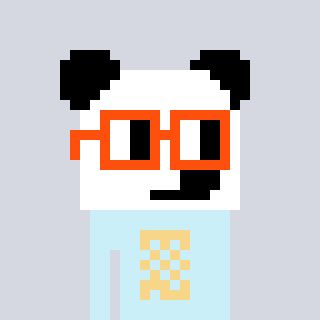
a pixel art character with square orange glasses, a panda-shaped head and a cold-colored body on a cool background